Question: Count the number of objects in the diagram.
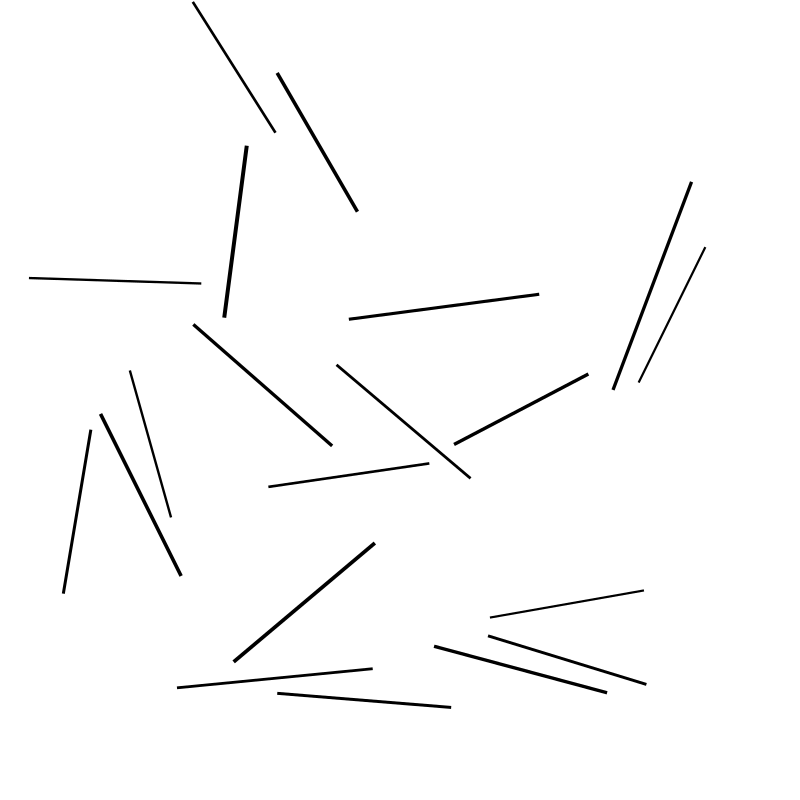
Answer: 20